Question: I need to have marquee of textview and imageview as show in the image.
Where onclick of either the textview or Imageview , it should open an activity. Can some one suggest a way to that.
ImageView should be clickable.
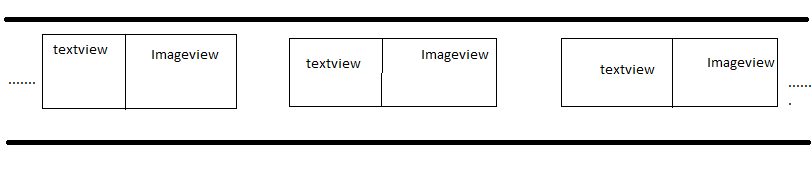
Answer: Created custom view
'''
public class MarqueeLayout extends ViewGroup {
private static final int VERTICAL_SPACING = 10;
private static final int HORIZONTAL_SPACING = 10;
private static final String TAG = MarqueeLayout.class.getName();
private int line_width;
private List<View> views;
private Timer timer;
private int scrollX = 0;
public MarqueeLayout(Context context)
{
super(context);
}
private Handler handler;
private int index = 0;
private int childCount;
public MarqueeLayout(Context context, AttributeSet attrs)
{
super(context, attrs);
handler = new Handler();
timer = new Timer();
timer.schedule(new TimerTask() {
@Override
public void run() {
handler.post(new Runnable() {
@Override
public void run() {
requestLayout();
}
});
}
}, 1000, 200);
}
@Override
protected void onMeasure(int widthMeasureSpec, int heightMeasureSpec)
{
assert (MeasureSpec.getMode(widthMeasureSpec) != MeasureSpec.UNSPECIFIED);
if(views == null) {
views = new ArrayList<View>();
childCount = getChildCount();
for(int i = 0; i < childCount; i++) {
views.add(getChildAt(i));
}
}
final int width = MeasureSpec.getSize(widthMeasureSpec) - getPaddingLeft() - getPaddingRight();
int height = MeasureSpec.getSize(heightMeasureSpec) - getPaddingTop() - getPaddingBottom();
final int count = getChildCount();
int line_height = 0;
int xpos = getPaddingLeft();
int ypos = getPaddingTop();
int childHeightMeasureSpec;
if (MeasureSpec.getMode(heightMeasureSpec) == MeasureSpec.AT_MOST)
{
childHeightMeasureSpec = MeasureSpec.makeMeasureSpec(height, MeasureSpec.AT_MOST);
}
else
{
childHeightMeasureSpec = MeasureSpec.makeMeasureSpec(0, MeasureSpec.UNSPECIFIED);
}
for (int i = 0; i < count; i++)
{
final View child = getChildAt(i);
if (child.getVisibility() != GONE)
{
child.measure(MeasureSpec.makeMeasureSpec(width, MeasureSpec.AT_MOST), childHeightMeasureSpec);
final int childw = child.getMeasuredWidth();
line_height = Math.max(line_height, child.getMeasuredHeight() + VERTICAL_SPACING);
xpos += childw + HORIZONTAL_SPACING;
}
}
this.line_width = xpos;
setMeasuredDimension(width, height);
}
@Override
protected ViewGroup.LayoutParams generateDefaultLayoutParams()
{
return new LayoutParams(1, 1);
}
@Override
protected boolean checkLayoutParams(ViewGroup.LayoutParams p)
{
if (p instanceof LayoutParams)
{
return true;
}
return false;
}
@Override
protected void onLayout(boolean changed, int l, int t, int r, int b)
{
Log.d(TAG, "onLayout called");
int count = getChildCount();
final int width = r - l;
scrollX -= 20;
if(line_width + scrollX < 0) {
scrollX = 0;
}
int i = 0;
while(count > 0) {
View c = getChildAt(i);
if(c == null) {
break;
}
int w = c.getMeasuredWidth();
Log.d(TAG, "scrollX : " + scrollX + " width : " + w);
if(scrollX < -w) {
this.removeViewAt(0);
scrollX += w;
} else {
break;
}
i++;
count--;
}
count = getChildCount();
int xpos = getPaddingLeft() + scrollX;
int ypos = getPaddingTop();
for (i = 0; i < count; i++)
{
final View child = getChildAt(i);
if (child.getVisibility() != GONE)
{
final int childw = child.getMeasuredWidth();
final int childh = child.getMeasuredHeight();
child.layout(xpos, ypos, xpos + childw, ypos + childh);
xpos += childw + HORIZONTAL_SPACING;
}
}
while(xpos < getWidth()) {
View v = views.get(index % childCount);
addView(v);
xpos += v.getMeasuredWidth();
index++;
}
}}
'''
and you can have any type of view inside this layout , you can call this layout in xml
'''
<Your.Package.name.MarqueeLayout
android:layout_width="wrap_content"
android:layout_height="wrap_content" >
<TextView
android:layout_width="wrap_content"
android:layout_height="wrap_content"
android:text="this is textview 1"
tools:context=".MainActivity" />
<Button
android:layout_width="wrap_content"
android:layout_height="wrap_content"
android:onClick="clicked"
android:text="Click me 1" />
</Your.Package.name.MarqueeLayout>
'''